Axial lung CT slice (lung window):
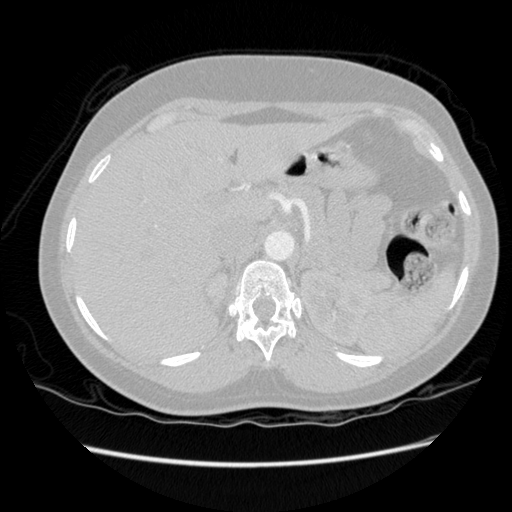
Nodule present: no